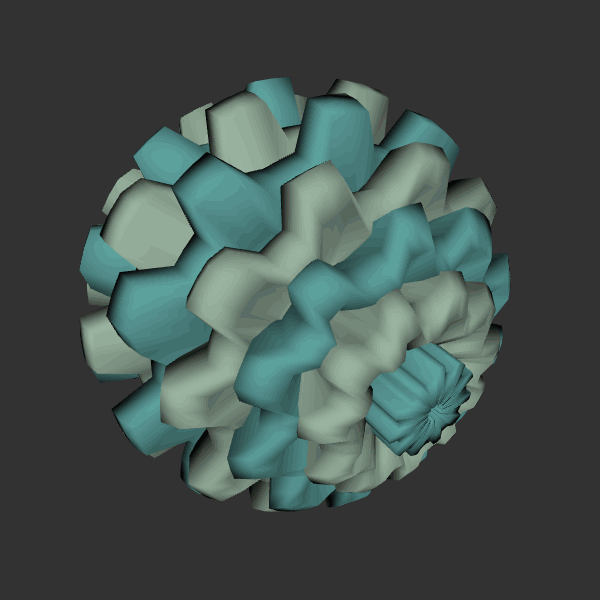
Background: dark